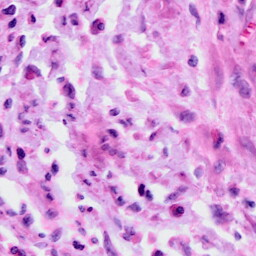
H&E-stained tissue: Cervix